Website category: university
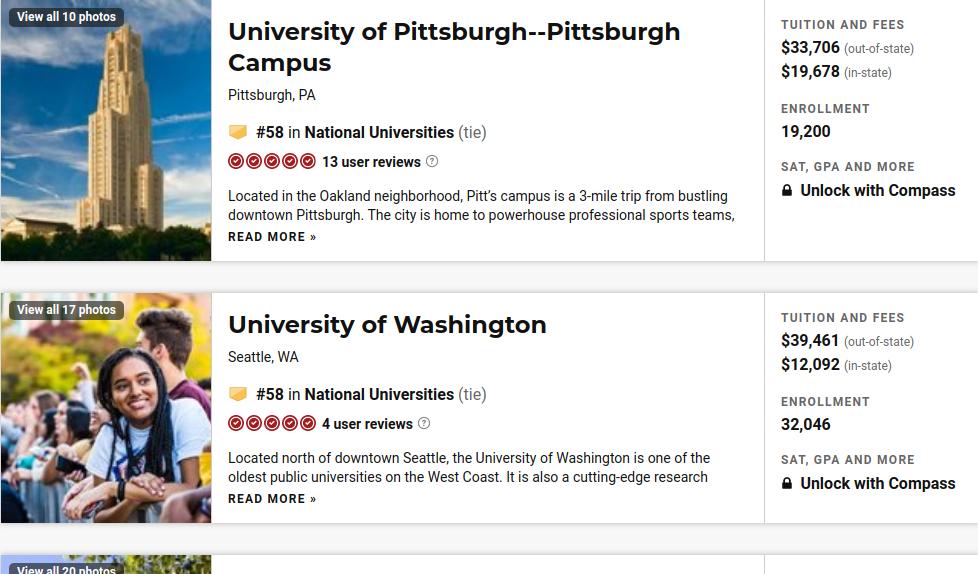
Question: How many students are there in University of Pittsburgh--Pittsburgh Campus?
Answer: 19,200

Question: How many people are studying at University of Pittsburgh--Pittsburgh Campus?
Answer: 19,200

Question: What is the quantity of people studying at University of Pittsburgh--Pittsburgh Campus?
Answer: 19,200

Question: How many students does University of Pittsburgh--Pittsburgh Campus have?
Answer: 19,200

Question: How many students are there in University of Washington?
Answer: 32,046

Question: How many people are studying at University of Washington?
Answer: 32,046

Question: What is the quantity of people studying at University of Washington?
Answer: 32,046

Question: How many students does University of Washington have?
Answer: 32,046

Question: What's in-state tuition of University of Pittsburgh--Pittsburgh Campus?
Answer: $19,678

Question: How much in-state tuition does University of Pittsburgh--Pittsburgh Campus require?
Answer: $19,678

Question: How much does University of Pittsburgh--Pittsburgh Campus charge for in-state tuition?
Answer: $19,678

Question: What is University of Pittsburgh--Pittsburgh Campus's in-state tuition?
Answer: $19,678

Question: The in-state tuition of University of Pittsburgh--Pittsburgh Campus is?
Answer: $19,678

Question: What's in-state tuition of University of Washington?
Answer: $12,092

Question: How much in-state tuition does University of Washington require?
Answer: $12,092

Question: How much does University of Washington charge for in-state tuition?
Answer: $12,092

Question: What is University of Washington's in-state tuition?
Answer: $12,092

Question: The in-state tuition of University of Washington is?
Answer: $12,092

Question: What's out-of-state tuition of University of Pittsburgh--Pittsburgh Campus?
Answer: $33,706

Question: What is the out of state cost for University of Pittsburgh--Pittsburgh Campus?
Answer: $33,706

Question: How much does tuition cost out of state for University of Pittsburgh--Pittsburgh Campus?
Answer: $33,706

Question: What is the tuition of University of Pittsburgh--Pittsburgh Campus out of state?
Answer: $33,706

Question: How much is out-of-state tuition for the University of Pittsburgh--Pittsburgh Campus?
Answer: $33,706

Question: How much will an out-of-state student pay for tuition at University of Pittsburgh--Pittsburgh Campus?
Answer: $33,706

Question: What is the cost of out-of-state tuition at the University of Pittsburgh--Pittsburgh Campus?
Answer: $33,706

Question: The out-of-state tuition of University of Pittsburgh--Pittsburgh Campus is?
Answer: $33,706

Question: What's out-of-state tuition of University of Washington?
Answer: $39,461

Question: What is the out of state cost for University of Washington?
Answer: $39,461

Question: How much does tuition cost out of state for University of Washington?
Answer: $39,461

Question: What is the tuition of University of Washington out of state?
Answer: $39,461

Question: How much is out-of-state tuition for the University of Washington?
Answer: $39,461

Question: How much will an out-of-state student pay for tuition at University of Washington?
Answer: $39,461

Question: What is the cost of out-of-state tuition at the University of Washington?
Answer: $39,461

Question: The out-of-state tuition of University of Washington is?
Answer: $39,461

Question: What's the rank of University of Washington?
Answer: #58

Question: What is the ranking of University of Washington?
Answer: #58

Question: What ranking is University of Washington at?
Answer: #58

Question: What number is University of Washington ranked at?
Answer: #58

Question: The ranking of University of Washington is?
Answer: #58

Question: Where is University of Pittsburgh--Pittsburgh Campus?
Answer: Pittsburgh, PA

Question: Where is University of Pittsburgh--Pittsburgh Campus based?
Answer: Pittsburgh, PA

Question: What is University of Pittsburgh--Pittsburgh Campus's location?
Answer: Pittsburgh, PA

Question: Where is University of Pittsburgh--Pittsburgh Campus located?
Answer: Pittsburgh, PA

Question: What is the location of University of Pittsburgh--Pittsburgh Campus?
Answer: Pittsburgh, PA

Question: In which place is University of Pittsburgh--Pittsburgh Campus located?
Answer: Pittsburgh, PA

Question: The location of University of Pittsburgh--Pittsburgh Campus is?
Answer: Pittsburgh, PA

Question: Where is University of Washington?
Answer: Seattle, WA

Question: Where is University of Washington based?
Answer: Seattle, WA

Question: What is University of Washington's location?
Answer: Seattle, WA

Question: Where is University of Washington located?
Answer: Seattle, WA

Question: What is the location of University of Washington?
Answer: Seattle, WA

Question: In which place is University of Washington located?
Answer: Seattle, WA

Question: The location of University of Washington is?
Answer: Seattle, WA

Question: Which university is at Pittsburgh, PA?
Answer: University of Pittsburgh--Pittsburgh Campus

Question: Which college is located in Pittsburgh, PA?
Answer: University of Pittsburgh--Pittsburgh Campus

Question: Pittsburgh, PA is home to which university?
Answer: University of Pittsburgh--Pittsburgh Campus

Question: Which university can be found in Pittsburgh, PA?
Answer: University of Pittsburgh--Pittsburgh Campus

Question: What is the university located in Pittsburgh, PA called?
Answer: University of Pittsburgh--Pittsburgh Campus

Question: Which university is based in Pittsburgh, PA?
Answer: University of Pittsburgh--Pittsburgh Campus

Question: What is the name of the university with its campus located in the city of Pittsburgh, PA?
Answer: University of Pittsburgh--Pittsburgh Campus

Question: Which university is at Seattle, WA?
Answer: University of Washington

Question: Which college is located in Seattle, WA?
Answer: University of Washington

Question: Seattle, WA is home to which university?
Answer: University of Washington

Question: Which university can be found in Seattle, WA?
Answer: University of Washington